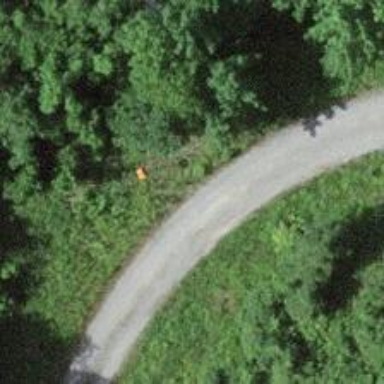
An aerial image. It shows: Orange aerial marker on pole.